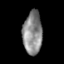
Tissue: skin
Cell type: Epithelial cells
Senescence score: 0.6735
Nuclear area (px): 811
Mean DAPI intensity: 138.159